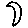
Label: moon